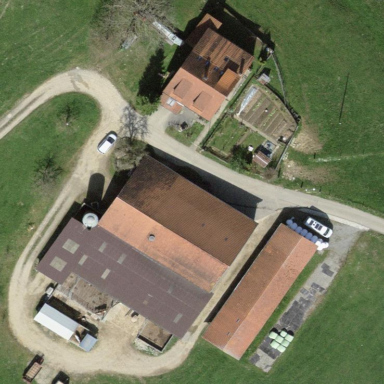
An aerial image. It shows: Farmyard area.